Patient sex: M
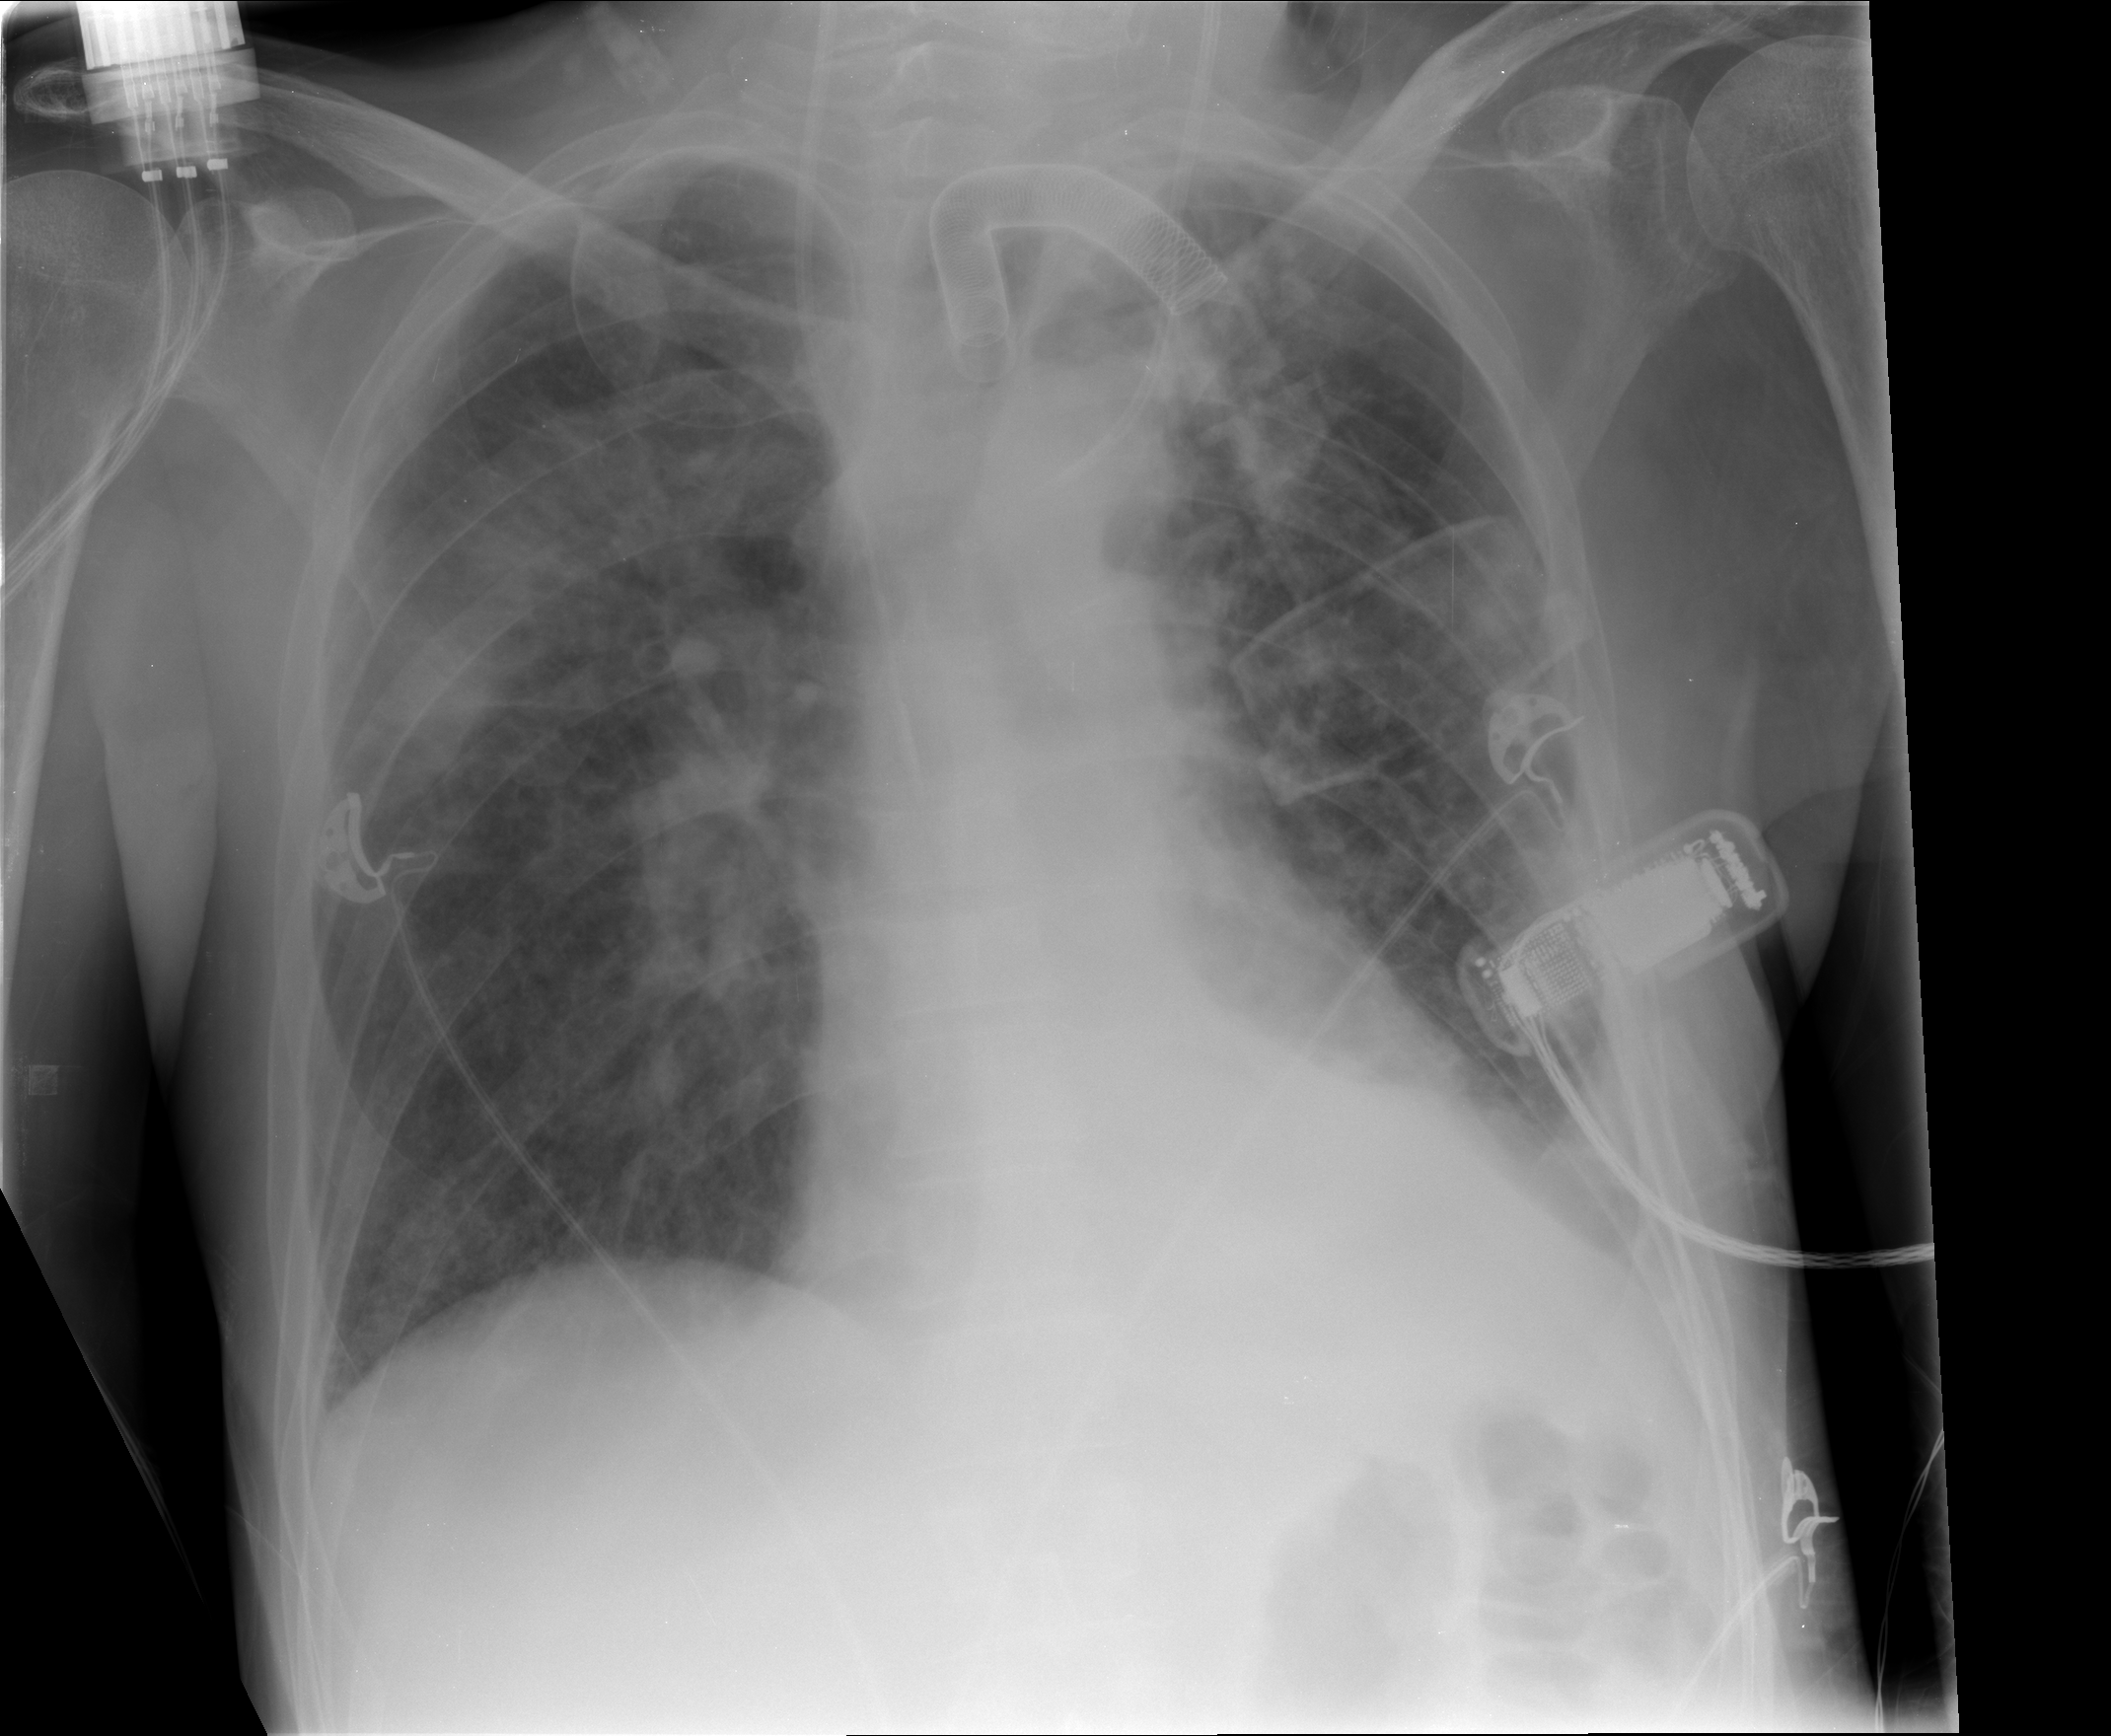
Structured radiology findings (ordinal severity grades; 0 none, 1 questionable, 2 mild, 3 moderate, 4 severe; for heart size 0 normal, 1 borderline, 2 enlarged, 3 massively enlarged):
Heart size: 0
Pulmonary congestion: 2
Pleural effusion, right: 0
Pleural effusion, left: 2
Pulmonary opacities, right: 2
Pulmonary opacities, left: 2
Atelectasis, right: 2
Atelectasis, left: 2